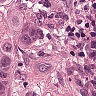
Metastatic tissue present: yes